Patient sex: M
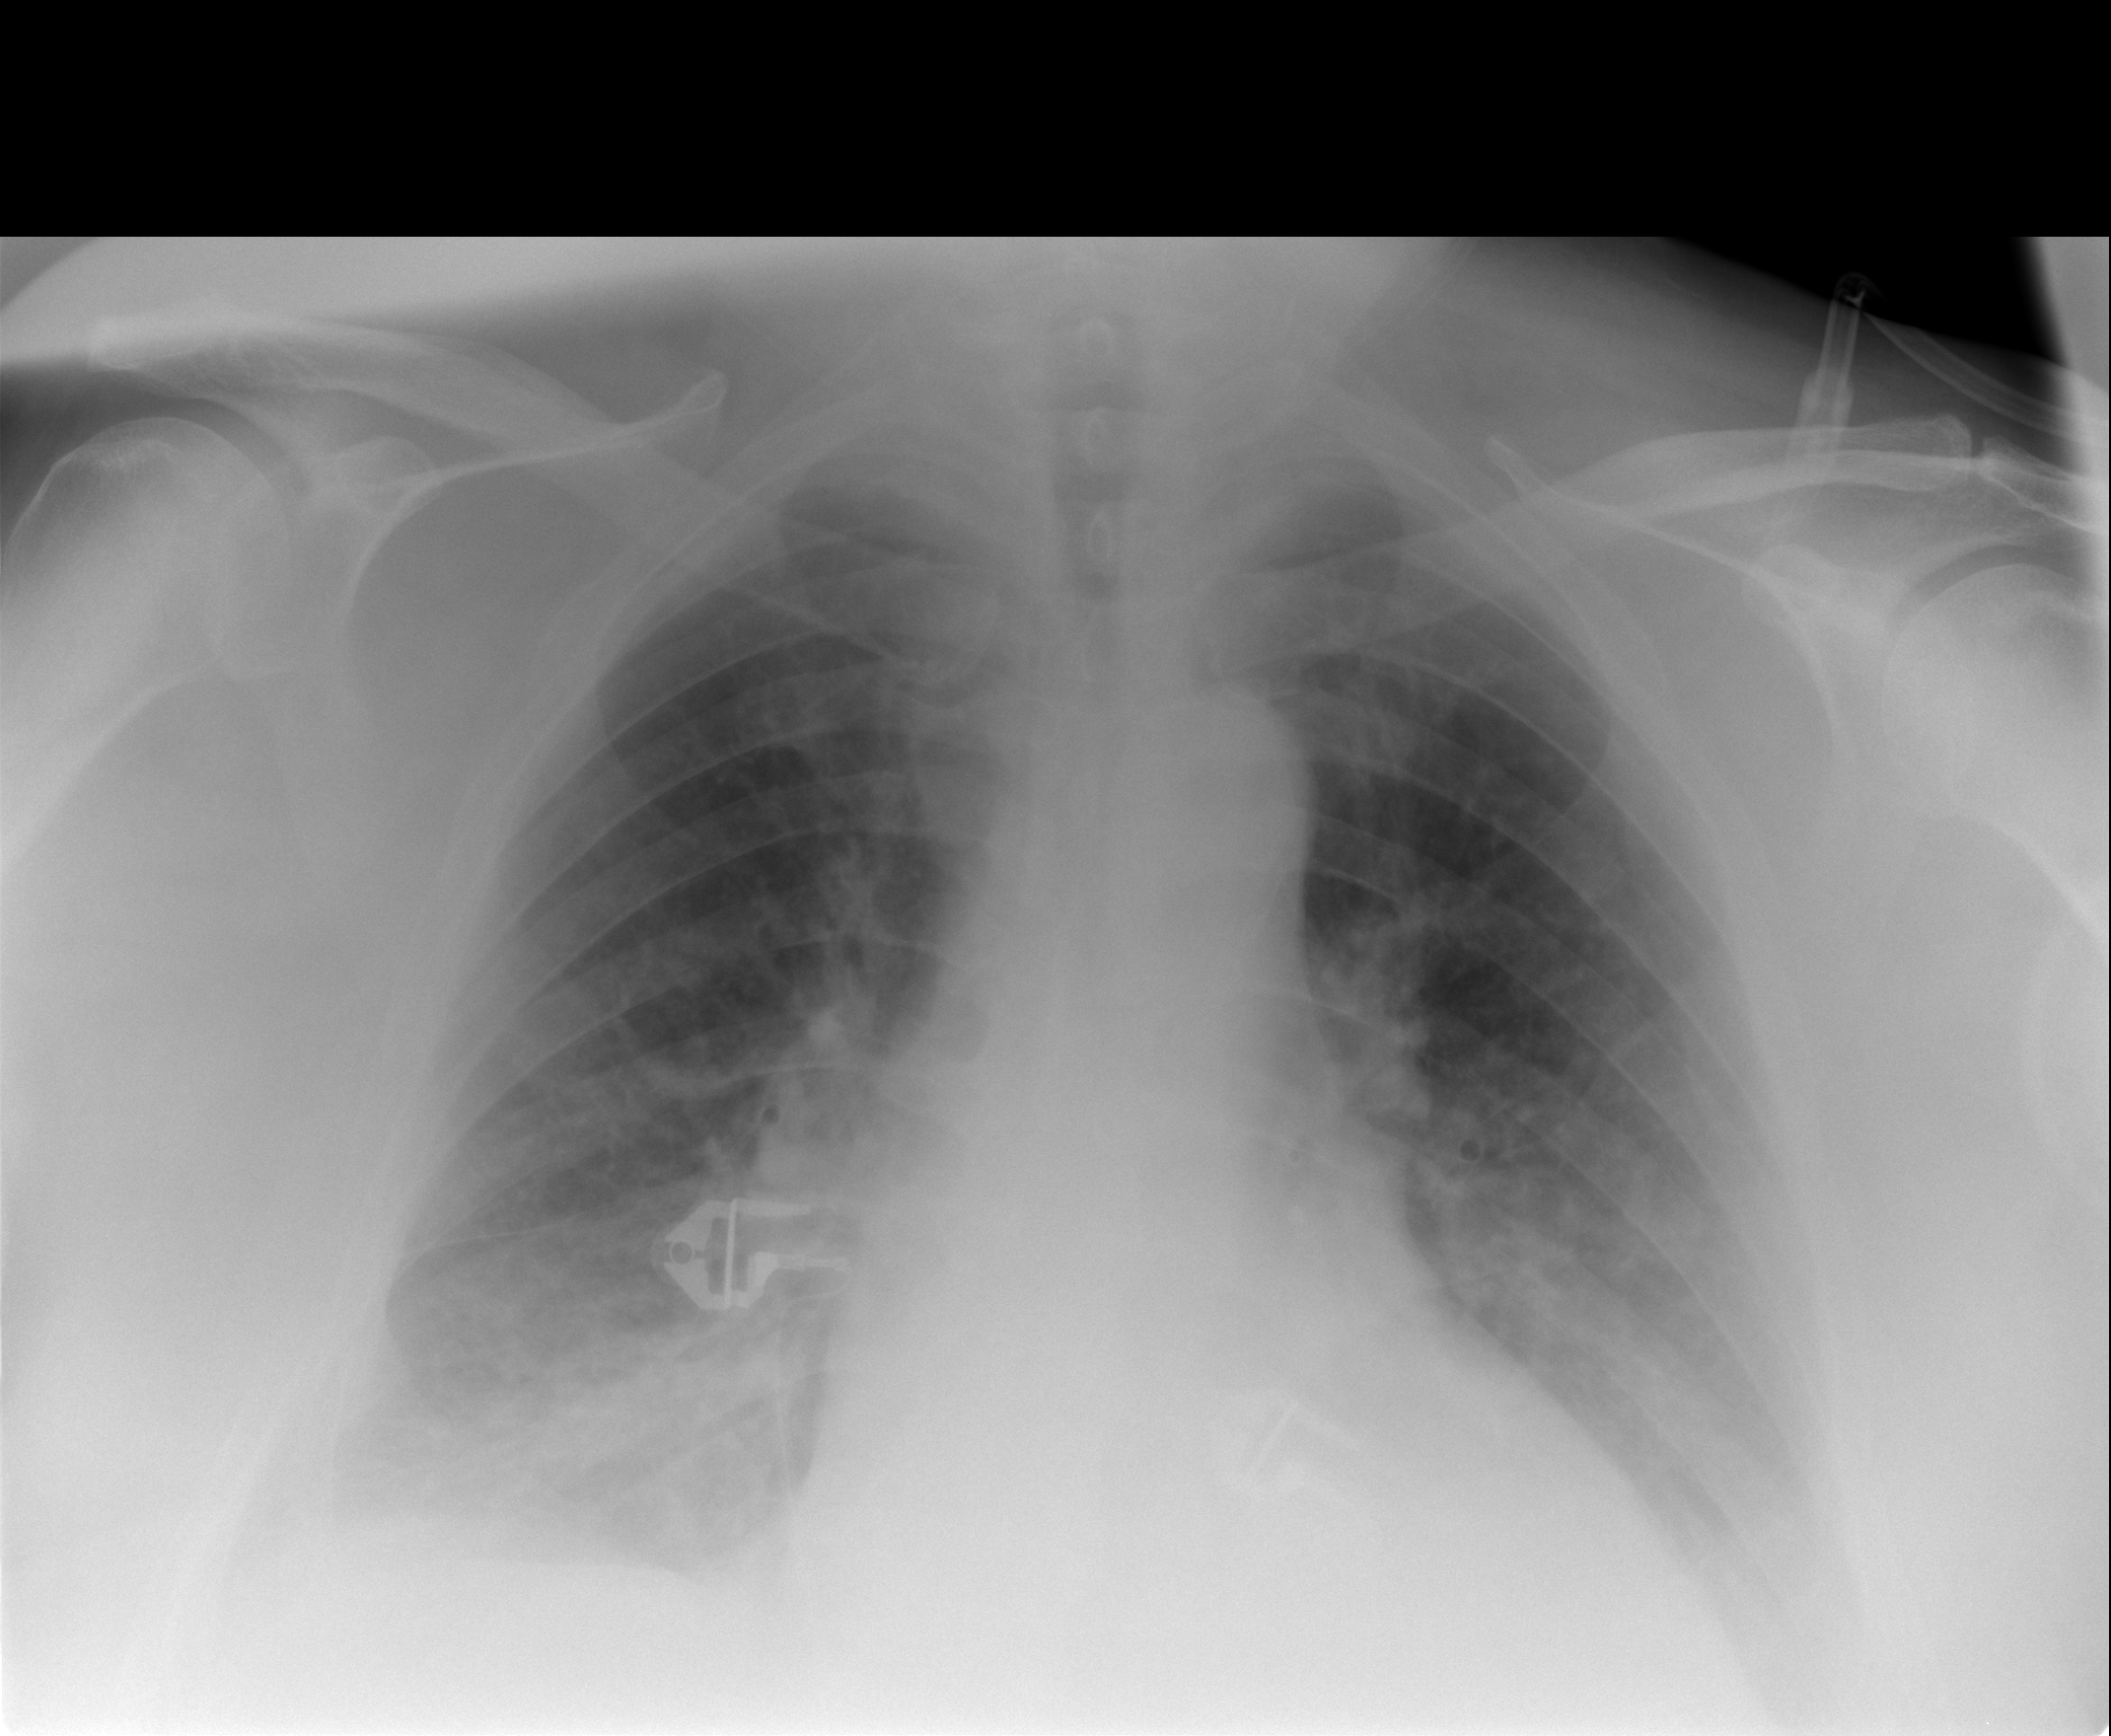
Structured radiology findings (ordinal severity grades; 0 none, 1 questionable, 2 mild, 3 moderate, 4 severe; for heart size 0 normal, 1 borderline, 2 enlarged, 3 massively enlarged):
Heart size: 2
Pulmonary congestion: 2
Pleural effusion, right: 2
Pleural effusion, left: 2
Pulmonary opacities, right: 2
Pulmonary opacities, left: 1
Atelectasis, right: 2
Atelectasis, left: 2